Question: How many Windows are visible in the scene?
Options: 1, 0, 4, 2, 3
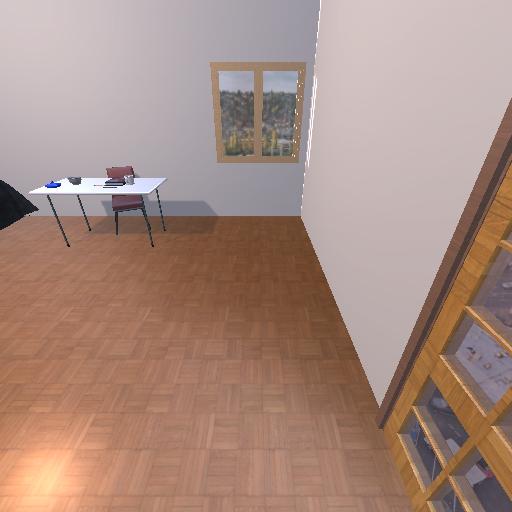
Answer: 1